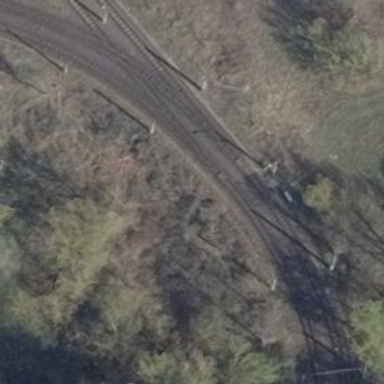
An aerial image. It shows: Railway switch with the turnout on the left side.